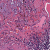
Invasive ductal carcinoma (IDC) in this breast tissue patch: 0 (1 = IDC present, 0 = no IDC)